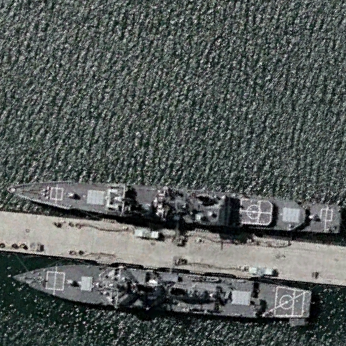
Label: cruiser